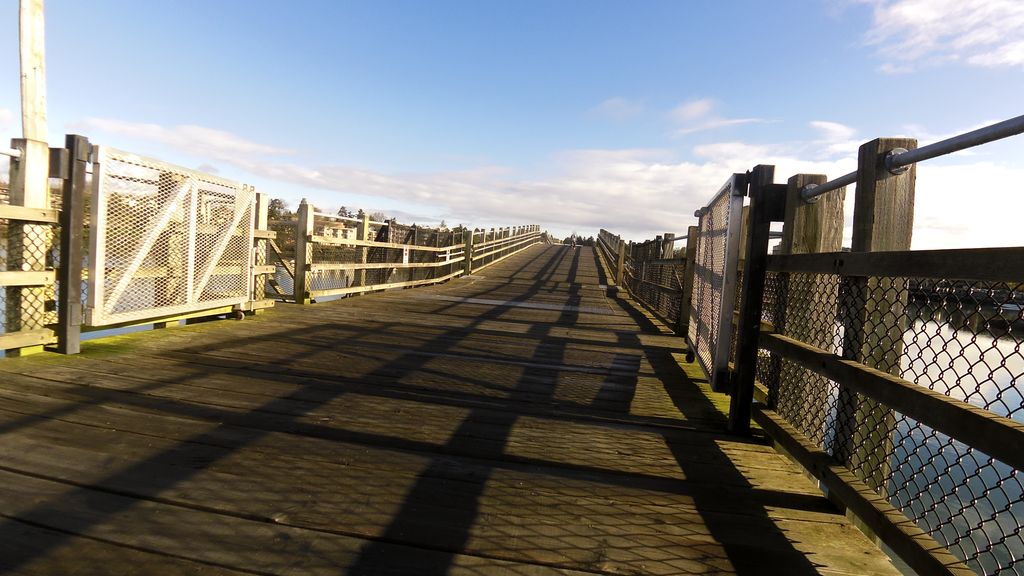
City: victoria